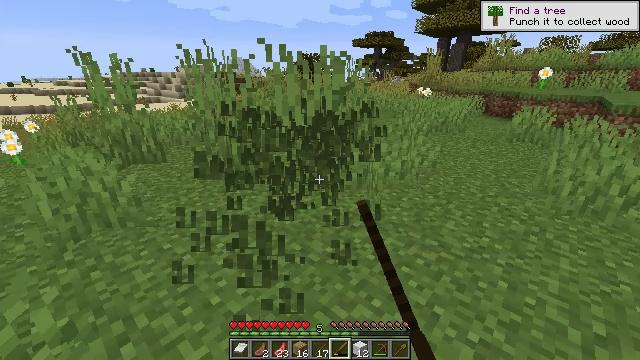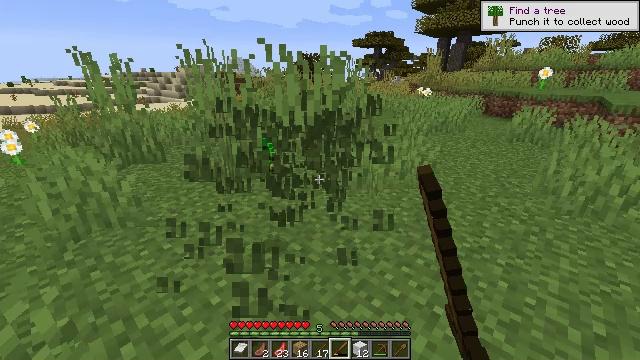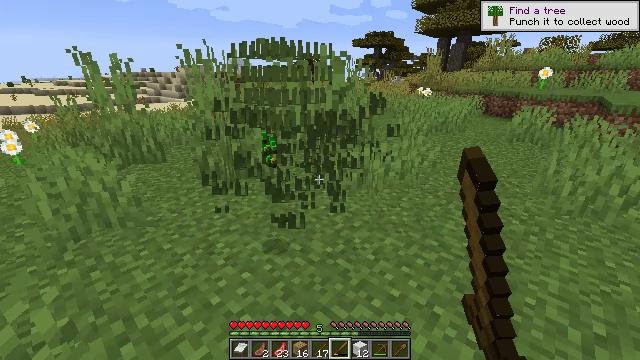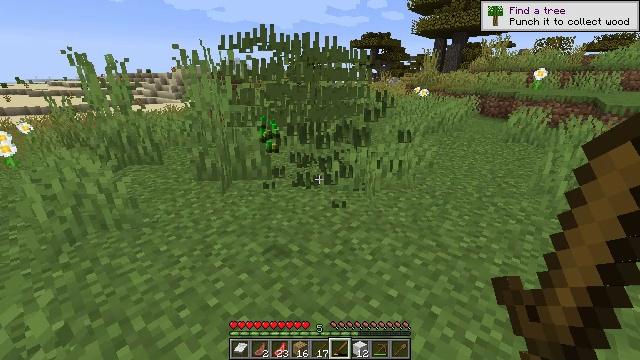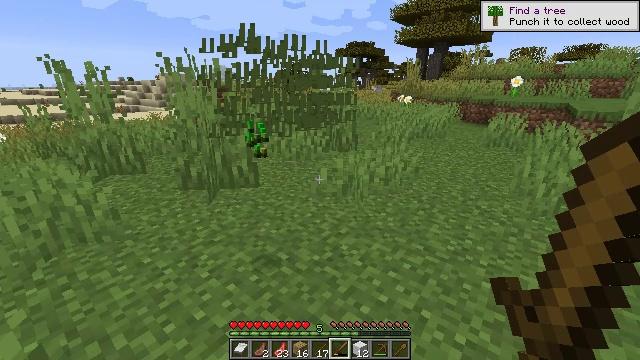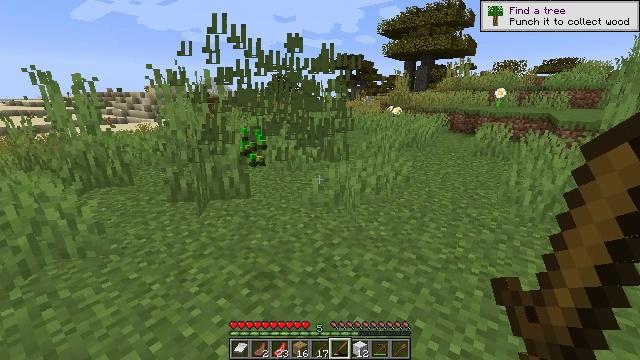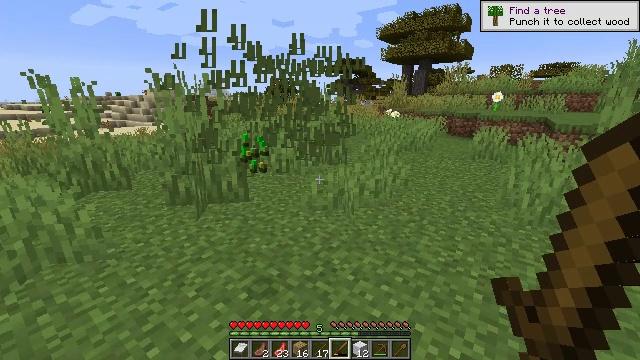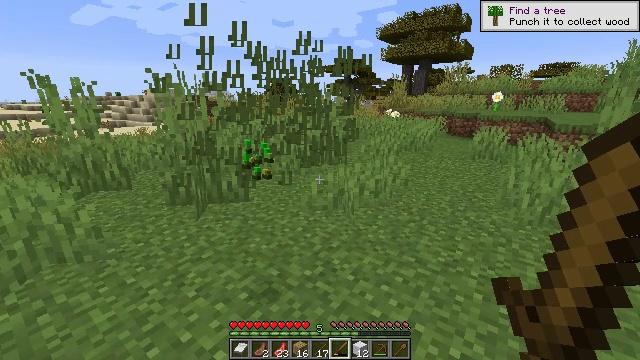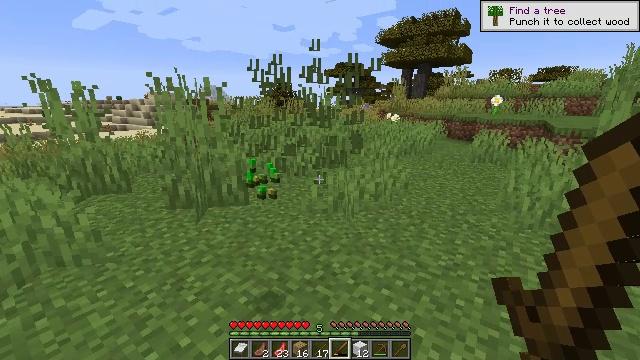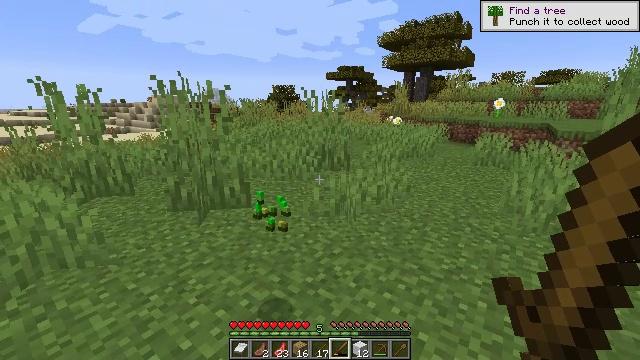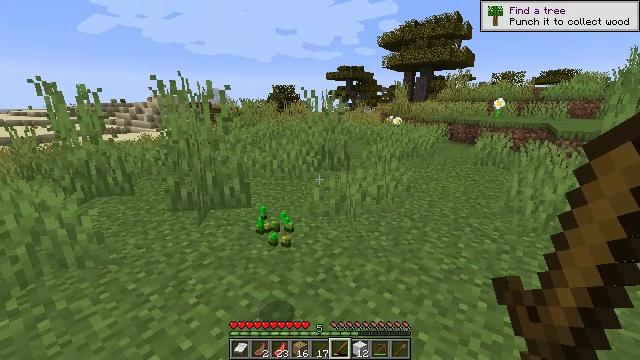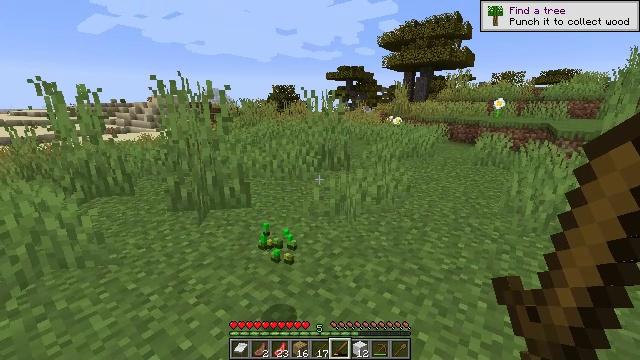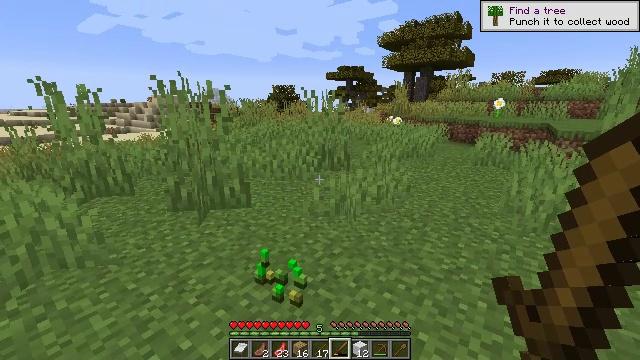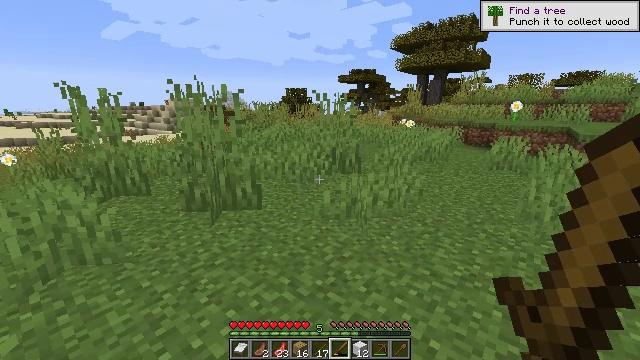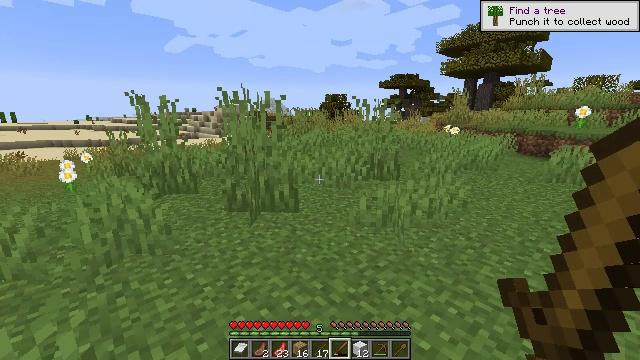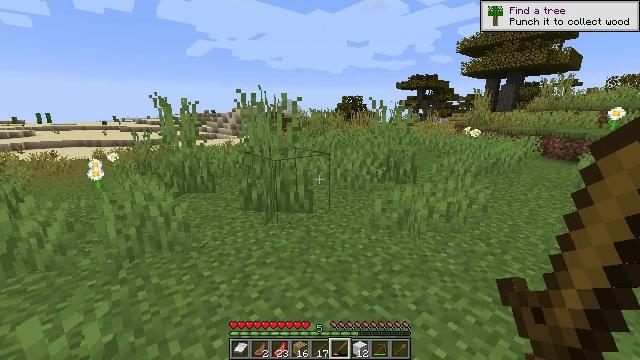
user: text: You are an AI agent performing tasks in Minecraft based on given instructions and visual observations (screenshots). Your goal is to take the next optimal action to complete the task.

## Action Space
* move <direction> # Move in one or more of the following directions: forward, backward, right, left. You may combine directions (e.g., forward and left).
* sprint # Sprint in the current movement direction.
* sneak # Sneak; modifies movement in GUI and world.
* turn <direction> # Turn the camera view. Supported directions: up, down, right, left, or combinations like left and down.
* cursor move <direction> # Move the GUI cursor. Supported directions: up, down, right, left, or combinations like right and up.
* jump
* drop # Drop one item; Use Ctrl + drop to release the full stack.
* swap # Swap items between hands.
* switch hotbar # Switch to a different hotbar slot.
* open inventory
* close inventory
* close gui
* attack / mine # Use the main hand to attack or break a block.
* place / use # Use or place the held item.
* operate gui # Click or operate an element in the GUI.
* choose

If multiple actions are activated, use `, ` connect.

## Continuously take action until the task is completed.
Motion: motion action
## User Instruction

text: Harvest tall grass for seeds.
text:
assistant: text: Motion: no_op
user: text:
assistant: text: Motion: no_op
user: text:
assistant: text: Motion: no_op
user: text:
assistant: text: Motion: turn right and up
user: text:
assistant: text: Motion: turn right and up
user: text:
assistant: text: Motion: no_op
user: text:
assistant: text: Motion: no_op
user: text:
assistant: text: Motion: no_op
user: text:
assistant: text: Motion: no_op
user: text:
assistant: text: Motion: no_op
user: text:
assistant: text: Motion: no_op
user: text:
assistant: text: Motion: no_op
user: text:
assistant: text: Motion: turn left
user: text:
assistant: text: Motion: turn left and up
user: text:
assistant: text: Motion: turn left
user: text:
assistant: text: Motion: no_op
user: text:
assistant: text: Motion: no_op
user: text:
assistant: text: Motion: no_op
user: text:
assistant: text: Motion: no_op
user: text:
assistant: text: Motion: no_op
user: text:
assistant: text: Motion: move forward
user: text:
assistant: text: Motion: move forward
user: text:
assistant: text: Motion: move forward
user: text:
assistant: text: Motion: move forward
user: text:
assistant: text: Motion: move forward
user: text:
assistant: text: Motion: move forward
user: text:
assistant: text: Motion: move forward, turn left
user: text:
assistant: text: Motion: turn left
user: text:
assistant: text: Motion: no_op
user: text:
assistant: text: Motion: no_op